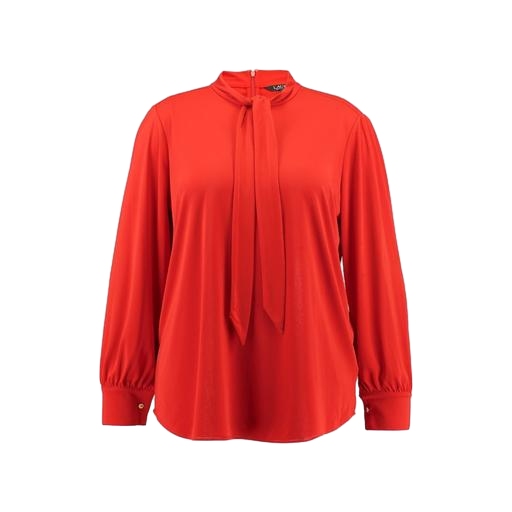
red plus size tie-neck blouse, red tie-neck de chine shirt, red tie neck zip-up shirt, white background